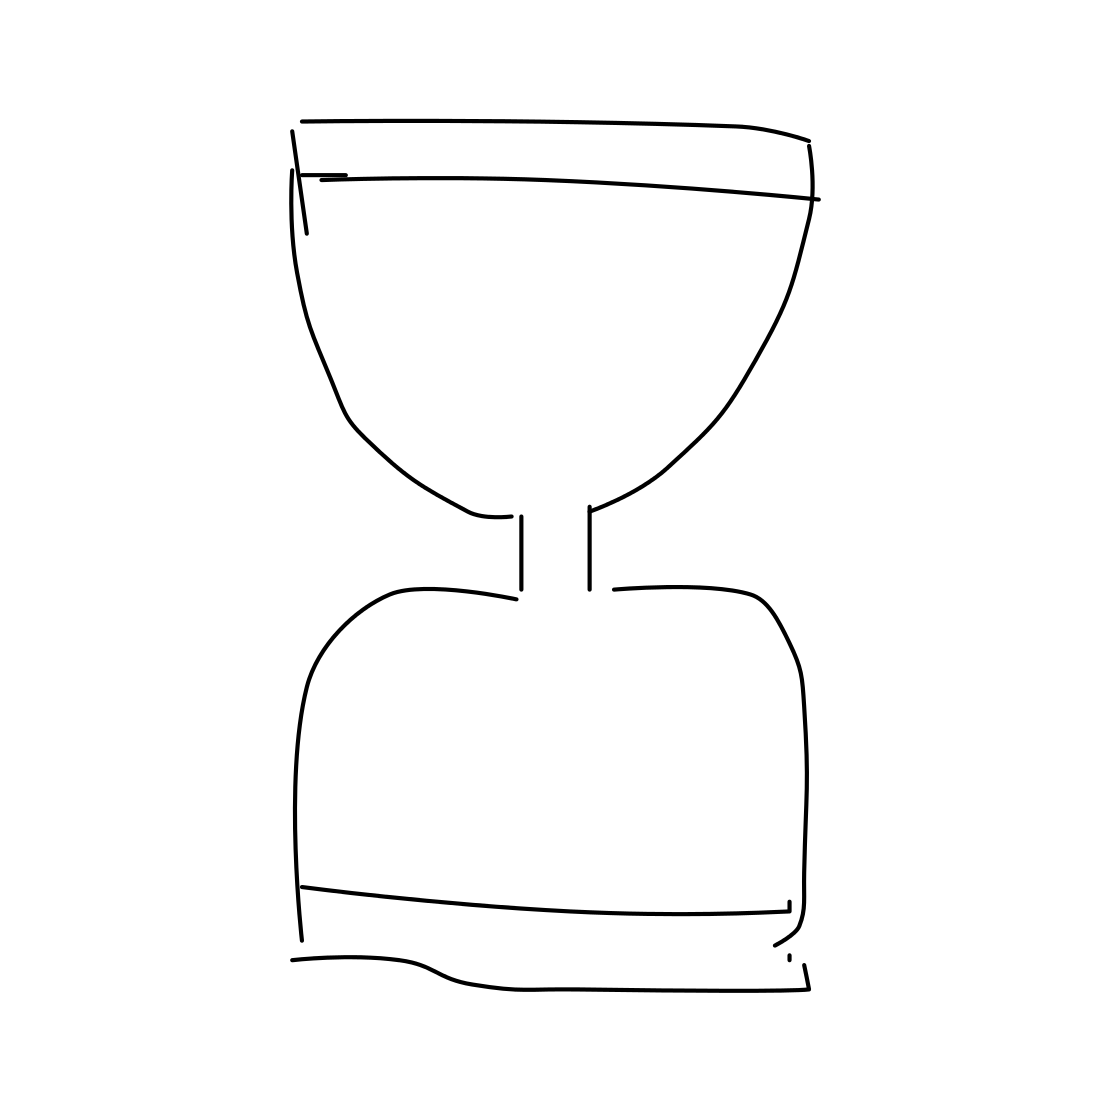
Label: hourglass